Question: I'm using ComponentOne C1DataGrid control for Silverlight. Standard StyleInheritance does not work.
Here is the code:
'''
<UserControl x:Class="TestSLStyles.MainPage"
xmlns="http://schemas.microsoft.com/winfx/2006/xaml/presentation"
xmlns:x="http://schemas.microsoft.com/winfx/2006/xaml"
xmlns:d="http://schemas.microsoft.com/expression/blend/2008"
xmlns:mc="http://schemas.openxmlformats.org/markup-compatibility/2006"
xmlns:c1="http://schemas.componentone.com/winfx/2006/xaml"
xmlns:sdk="http://schemas.microsoft.com/winfx/2006/xaml/presentation/sdk"
xmlns:i="http://schemas.microsoft.com/expression/2010/interactivity"
xmlns:toolkit="http://schemas.microsoft.com/winfx/2006/xaml/presentation/toolkit"
xmlns:sys="clr-namespace:System.Collections.ObjectModel;assembly=mscorlib"
mc:Ignorable="d"
d:DesignHeight="300" d:DesignWidth="400">
<UserControl.Resources>
<Style x:Key="BaseStyle" TargetType="Button">
<Setter Property="Background" Value="Yellow" />
</Style>
<Style x:Key="InheritedStyle" TargetType="Button" BasedOn="{StaticResource BaseStyle}">
<Setter Property="Foreground" Value="Red" />
</Style>
<Style x:Key="dchpBase" x:Name="dchpBase" TargetType="c1:DataGridColumnHeaderPresenter">
<Setter Property="Background" Value="Yellow"/>
</Style>
<Style x:Key="dchpInherited" x:Name="dchpInherited" TargetType="c1:DataGridColumnHeaderPresenter" BasedOn="{StaticResource dchpBase}">
<Setter Property="Foreground" Value="Red"/>
</Style>
</UserControl.Resources>
<StackPanel>
<Button Content="HelloWorld" x:Name="btn1" />
<Button Content="HelloWorld" x:Name="btn2" Style="{StaticResource BaseStyle}" />
<Button Content="HelloWorld" x:Name="btn3" Style="{StaticResource InheritedStyle}" />
<c1:C1DataGrid x:Name="grd1">
<c1:C1DataGrid.Columns>
<c1:DataGridTextColumn Header="Column1" x:Name="cln1" />
<c1:DataGridTextColumn Header="Column2" x:Name="cln2" HeaderStyle="{StaticResource dchpBase}" />
<c1:DataGridTextColumn Header="Column3" x:Name="cln3" HeaderStyle="{StaticResource dchpInherited}" />
</c1:C1DataGrid.Columns>
</c1:C1DataGrid>
</StackPanel>
</UserControl>
'''
As you can see on screen below, this code works fine for Button's style inheritance, but not for grid's column header:

The last column supposed to be with Yellow background and Red foreground, but base style is not inherited. Tested on Silverlight 5 and ComponentOne version 4.0.20103.86
<URL>
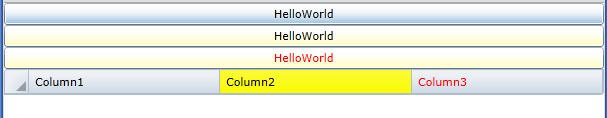
Answer: The issue was fixed with the C1Silverlight Build : 5.0.20133.381
The latest build can be downloaded from the following link :<URL>